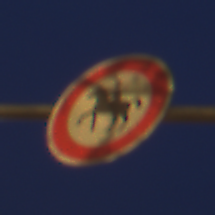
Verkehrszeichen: VerbotReiter
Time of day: Night
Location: Outdoor (Urban)
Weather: Clear
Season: NotSpecified
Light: Artificial